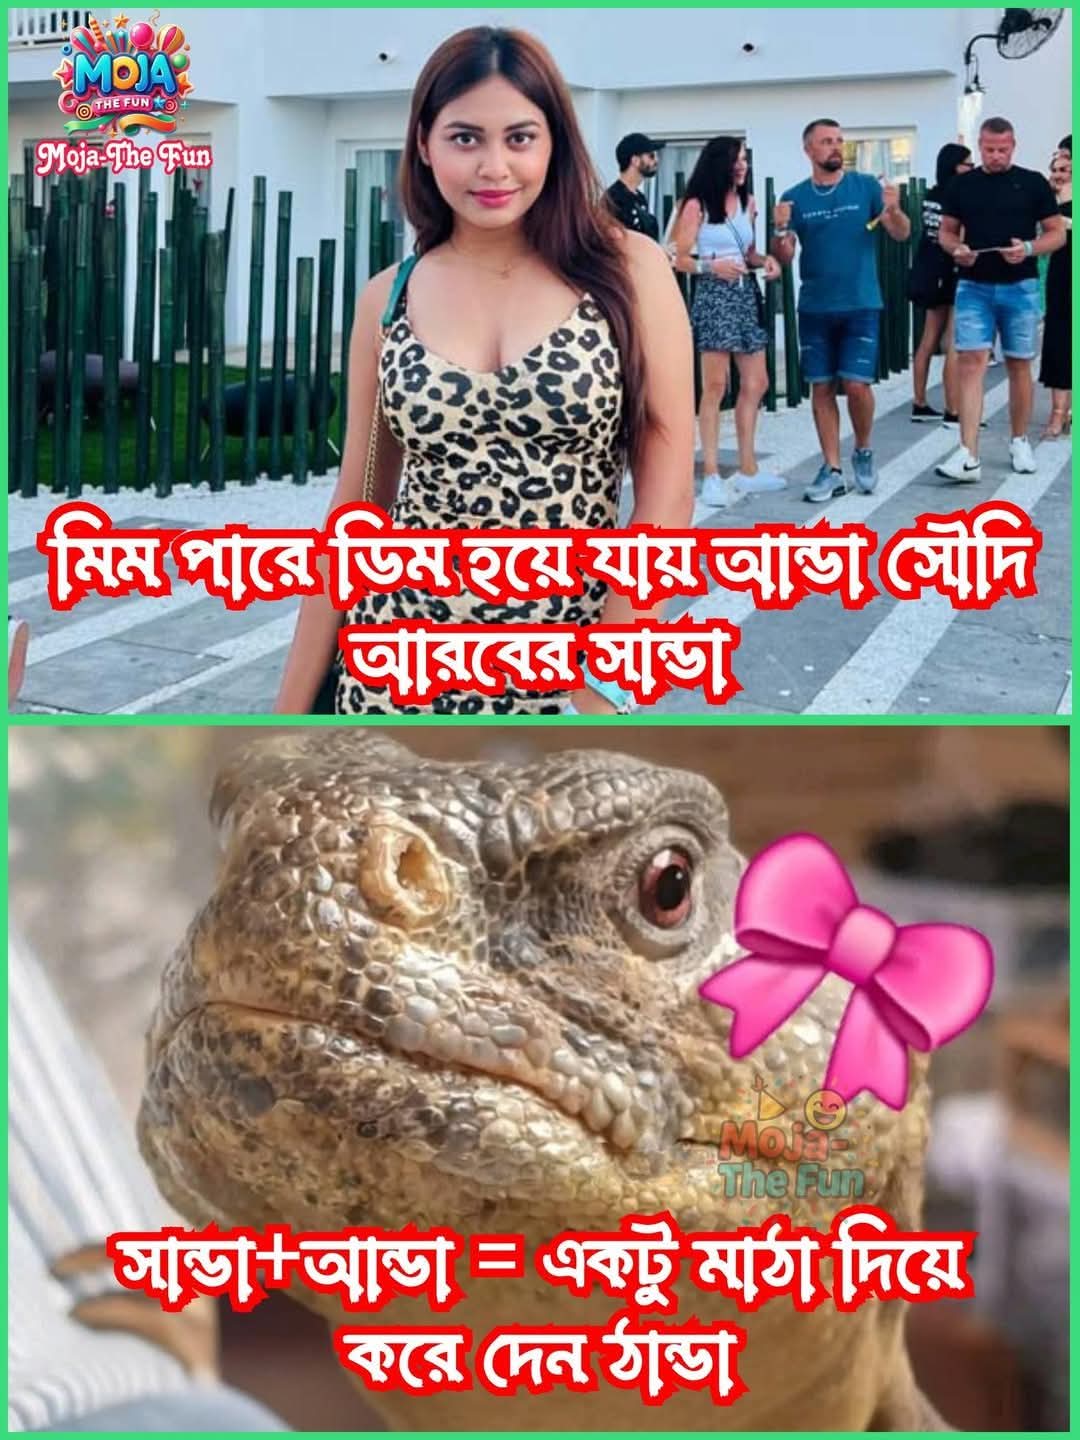
Text: মিম পারে ডিম হয়ে যায় আন্ডা সৌদি আরবের সান্ডা
সান্ডা+আন্ডা = একটু মাঠা দিয়ে করে দেন ঠান্ডা
Label: Non Hate